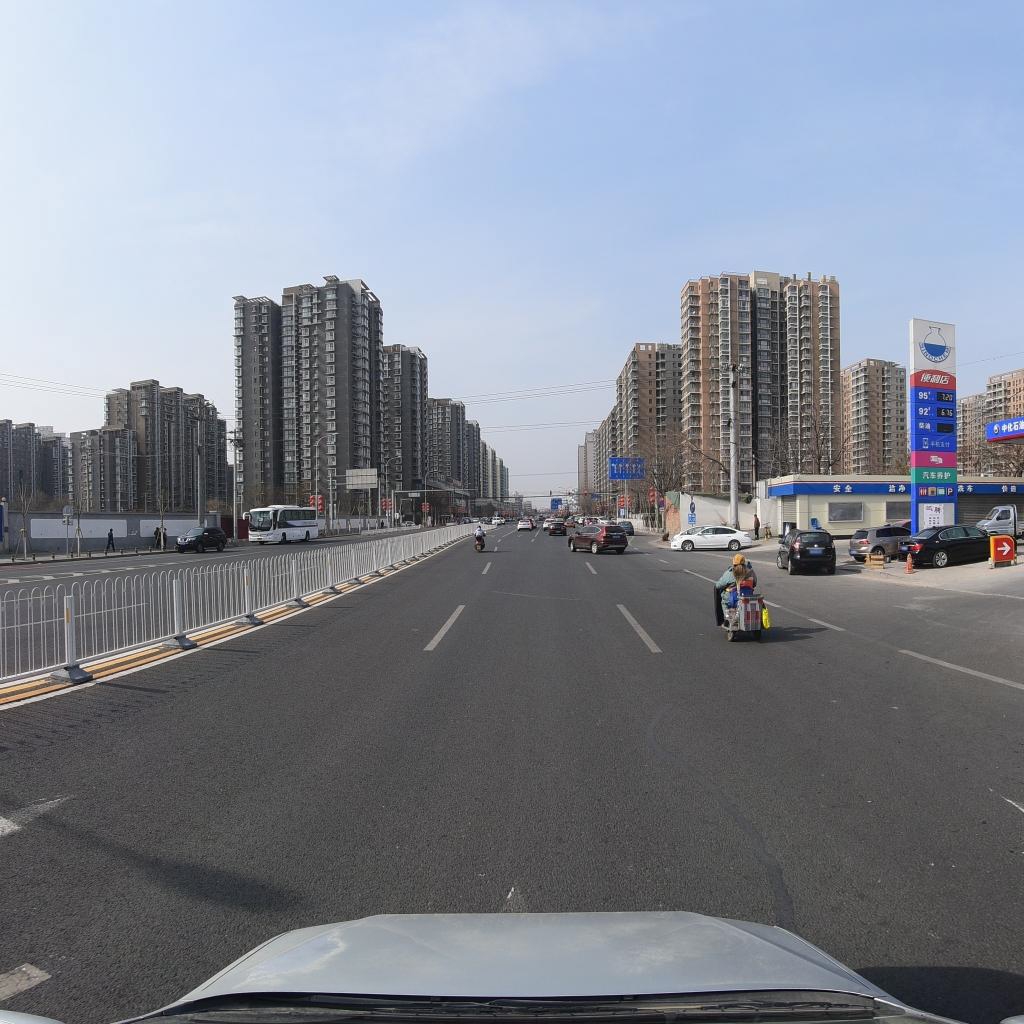
Region: Fengtai
Road damage annotations: transverse patch, longitudinal patch